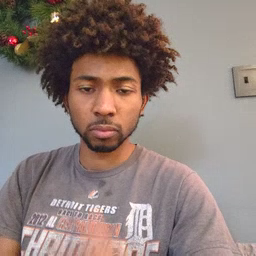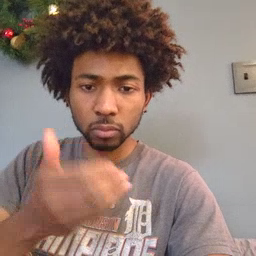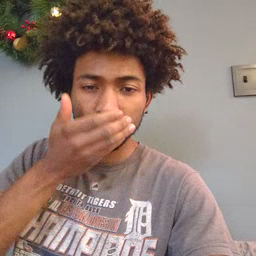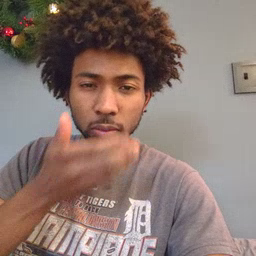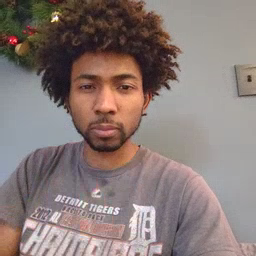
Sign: cereal